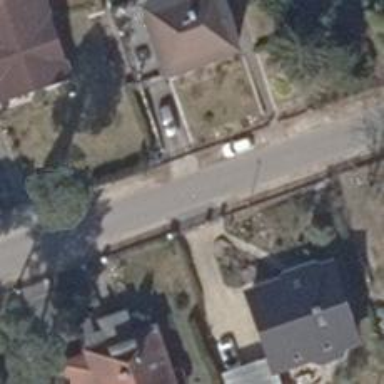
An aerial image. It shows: Driveway.